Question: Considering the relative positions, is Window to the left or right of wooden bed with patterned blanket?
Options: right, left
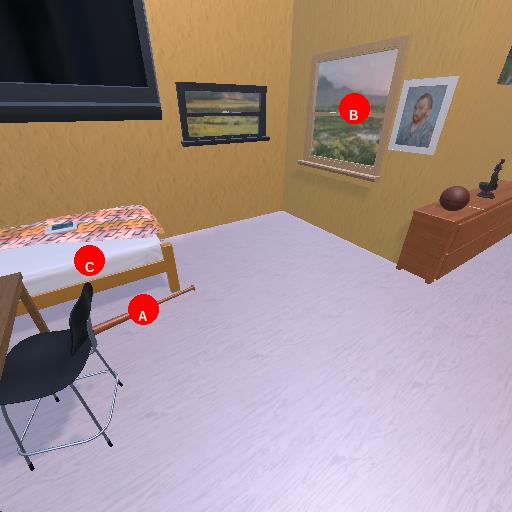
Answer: right